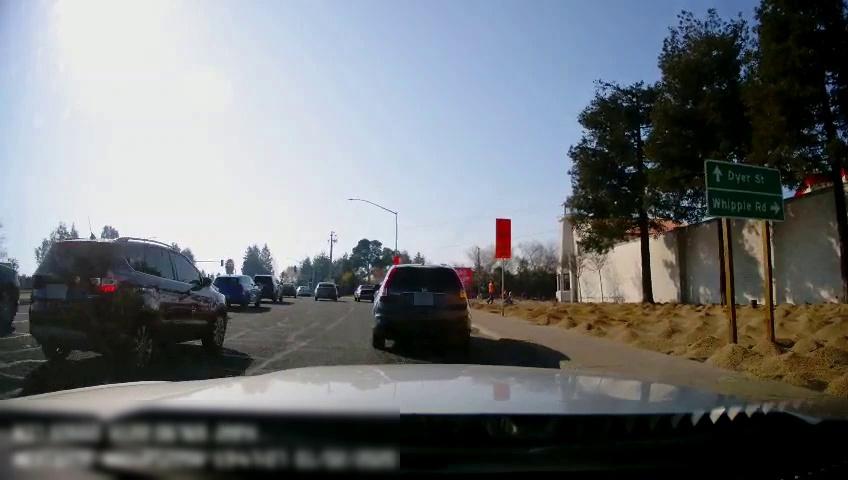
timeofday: Dusk/Dawn/Twilight
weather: Sunny
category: Drivable Space
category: Vehicles | Car
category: Vehicles | SUV
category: Vehicles | SUV
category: Vehicles | SUV
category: Vehicles | Car
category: Vehicles | Car
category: Vehicles | SUV
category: Vehicles | Car
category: Vehicles | Truck
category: Pedestrians
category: Traffic | Signs
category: Traffic | Signs
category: Traffic | Signs